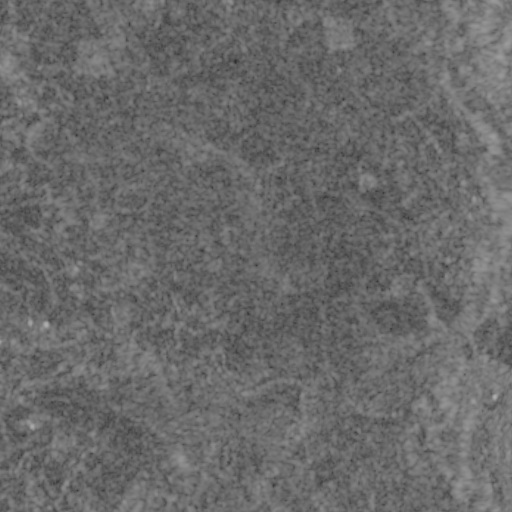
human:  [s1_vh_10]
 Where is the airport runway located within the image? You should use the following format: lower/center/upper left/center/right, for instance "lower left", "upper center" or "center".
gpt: The airport runway is located in the center right of the image.
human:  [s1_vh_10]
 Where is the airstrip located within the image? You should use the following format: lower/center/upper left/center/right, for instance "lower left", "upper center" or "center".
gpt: The airstrip is located in the center right of the image.
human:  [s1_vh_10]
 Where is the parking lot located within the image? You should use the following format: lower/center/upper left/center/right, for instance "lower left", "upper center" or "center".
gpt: The parking lot is located in the upper left of the image.
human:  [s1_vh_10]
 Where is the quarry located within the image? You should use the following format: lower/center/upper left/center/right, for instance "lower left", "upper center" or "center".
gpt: There is no quarry in the image.

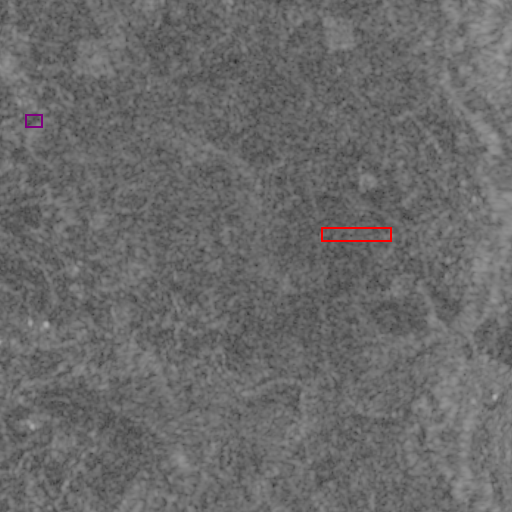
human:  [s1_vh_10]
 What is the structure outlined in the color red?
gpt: The structure outlined in red is an airstrip.
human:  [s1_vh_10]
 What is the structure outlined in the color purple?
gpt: The structure outlined in purple is a park.
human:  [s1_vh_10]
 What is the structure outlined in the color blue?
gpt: There is no blue outline.